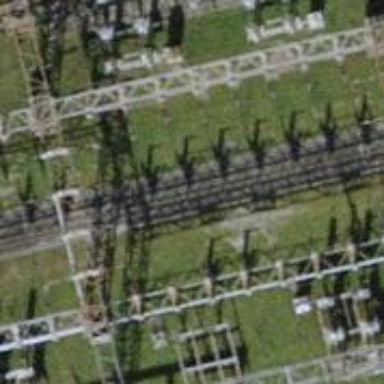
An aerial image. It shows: Busbar power line.